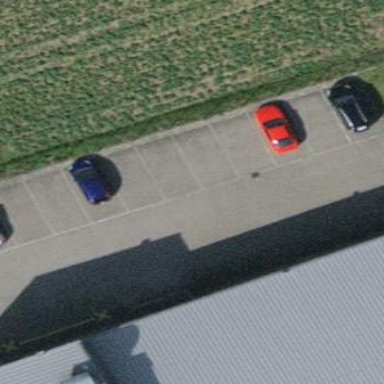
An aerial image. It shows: Parking available on the street side.